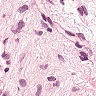
Metastatic tissue present: no